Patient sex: F
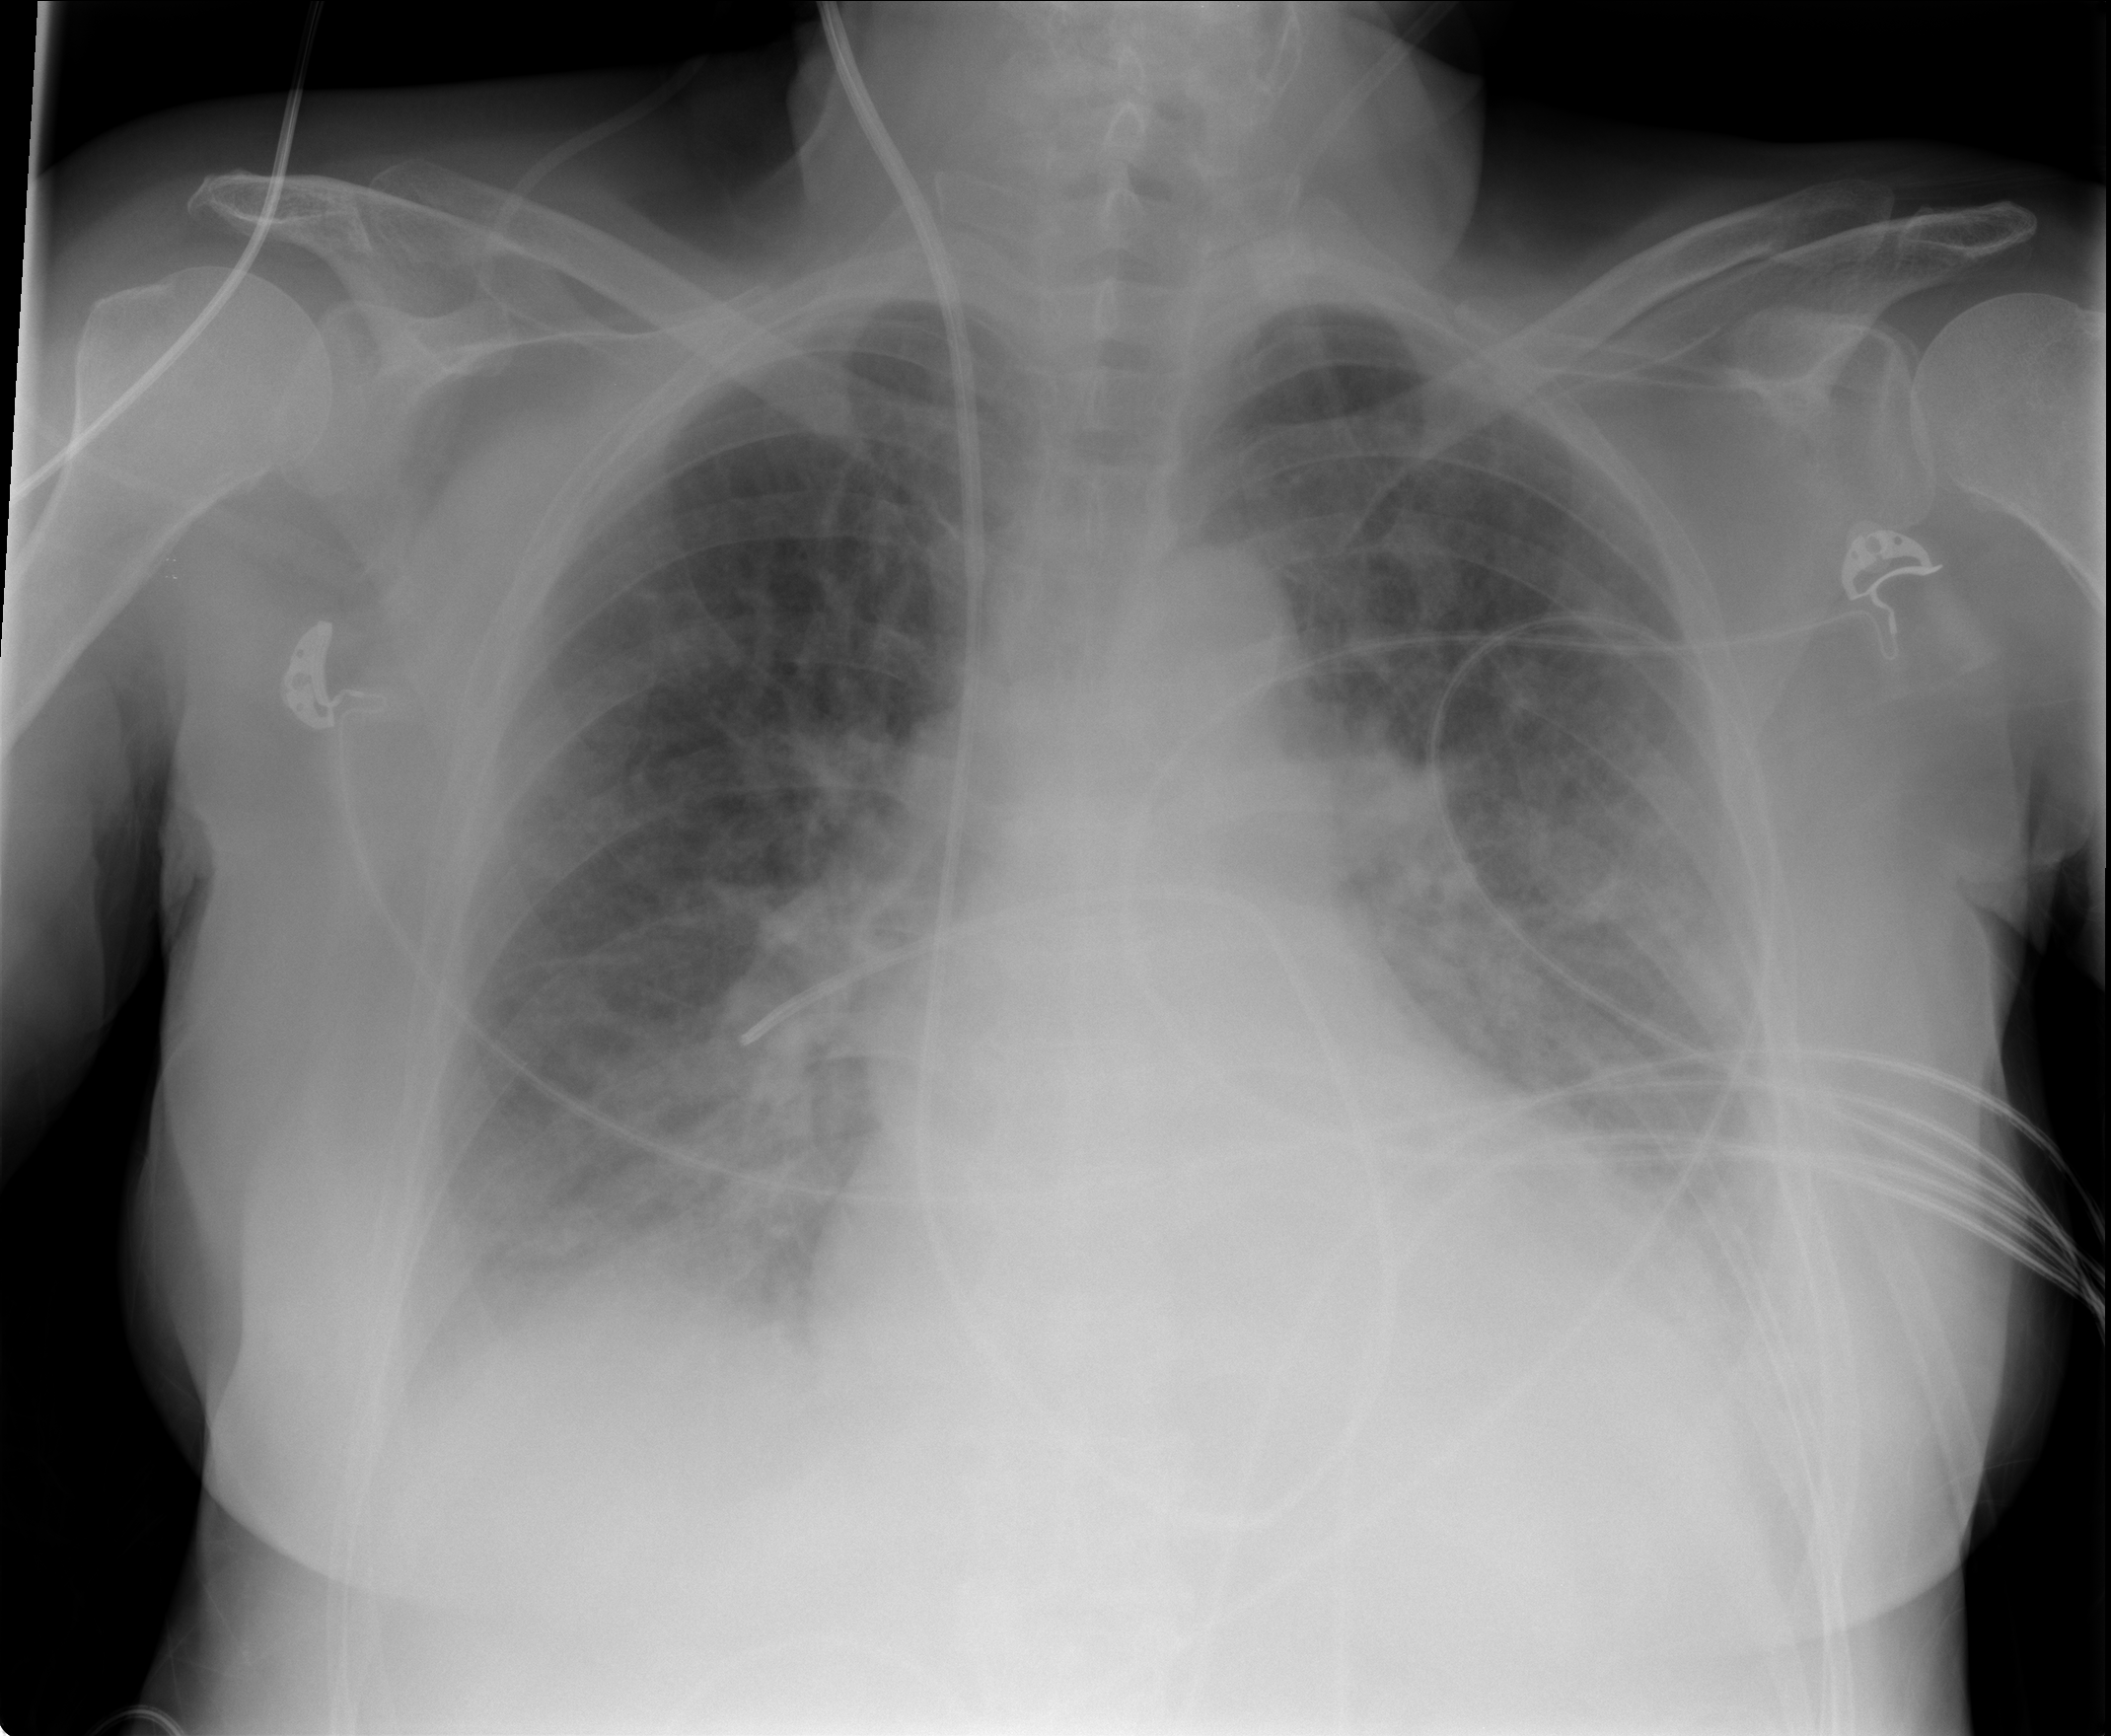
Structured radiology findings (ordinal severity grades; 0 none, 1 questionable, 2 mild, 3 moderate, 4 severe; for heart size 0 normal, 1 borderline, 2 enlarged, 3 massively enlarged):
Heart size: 2
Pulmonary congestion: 3
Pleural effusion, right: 2
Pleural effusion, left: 2
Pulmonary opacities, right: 2
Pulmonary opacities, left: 2
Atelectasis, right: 3
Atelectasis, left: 3